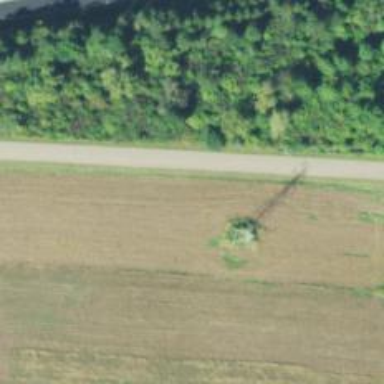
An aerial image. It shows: Lattice structure tower used for power transmission.